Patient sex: M
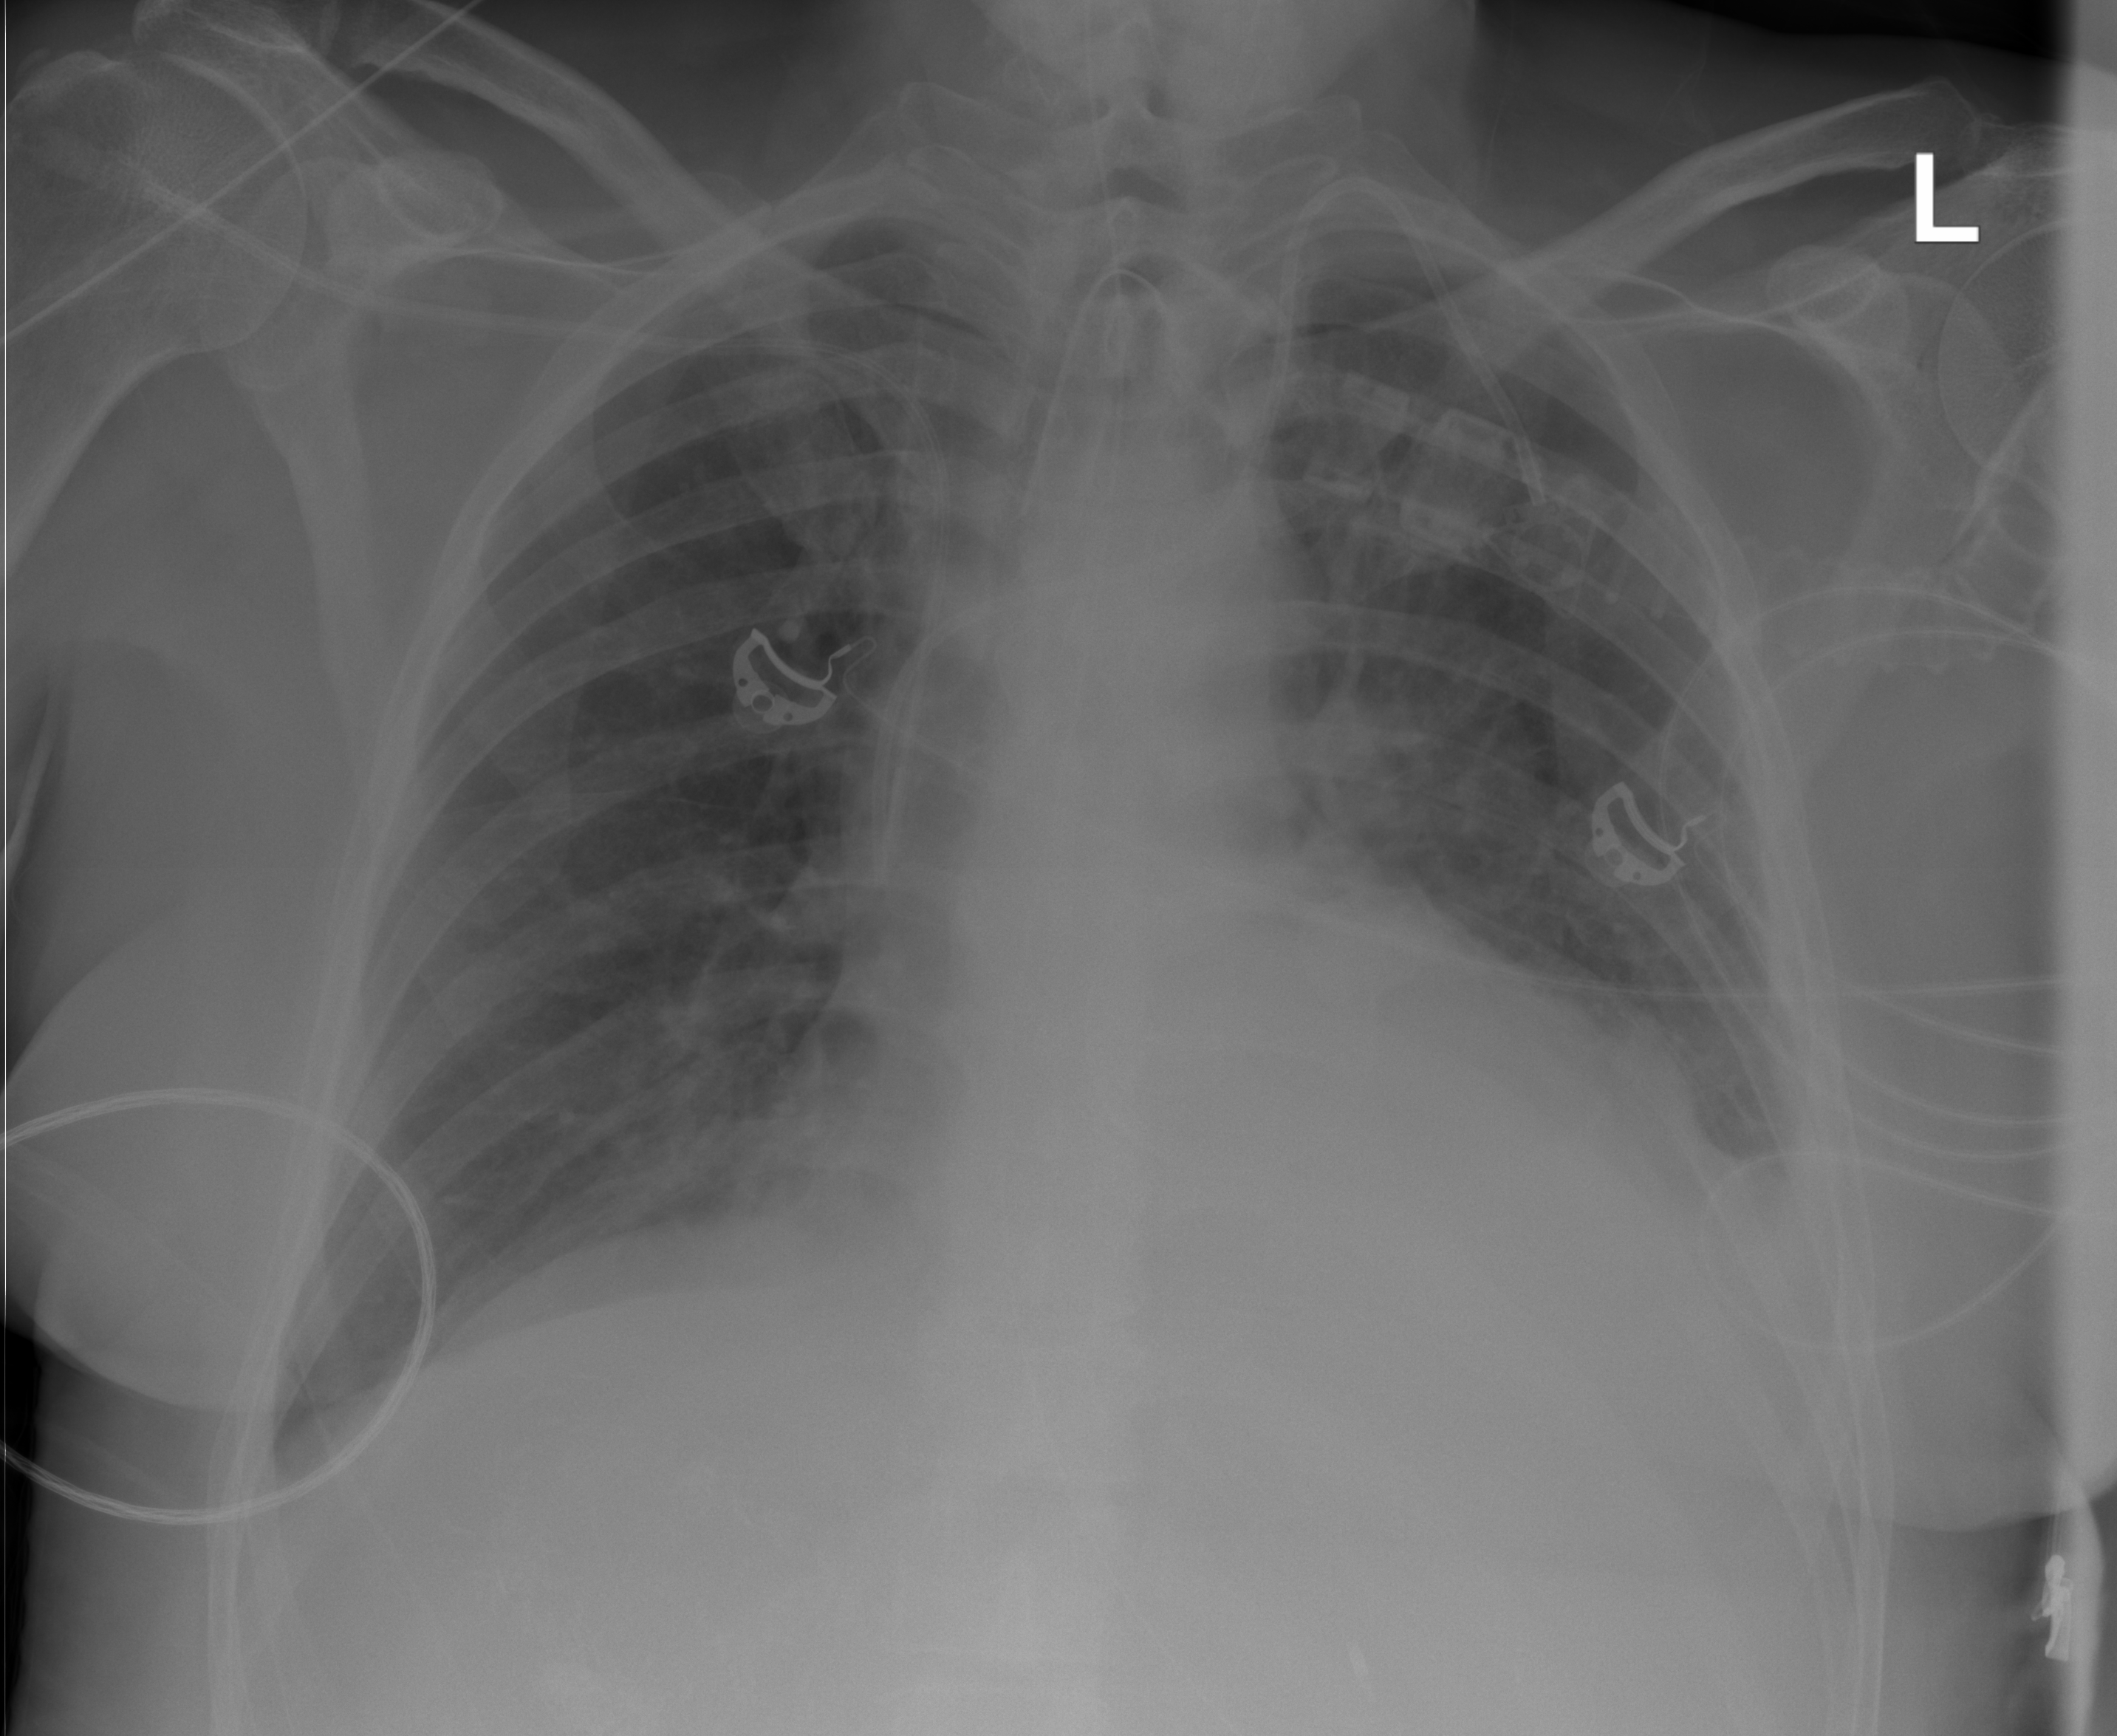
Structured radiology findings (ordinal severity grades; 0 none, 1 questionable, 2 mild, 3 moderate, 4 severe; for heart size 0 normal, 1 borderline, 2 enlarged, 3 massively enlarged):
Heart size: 2
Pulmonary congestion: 0
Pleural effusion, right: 0
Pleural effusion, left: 2
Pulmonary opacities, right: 1
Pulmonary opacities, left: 0
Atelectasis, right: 0
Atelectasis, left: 2